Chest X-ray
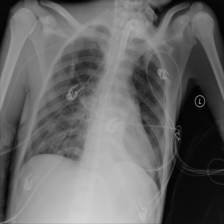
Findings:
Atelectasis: negative
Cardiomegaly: negative
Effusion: negative
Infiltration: negative
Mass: negative
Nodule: negative
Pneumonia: negative
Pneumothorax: negative
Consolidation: negative
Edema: negative
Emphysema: negative
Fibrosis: negative
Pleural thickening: negative
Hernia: negative